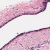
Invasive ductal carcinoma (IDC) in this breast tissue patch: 0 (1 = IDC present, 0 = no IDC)